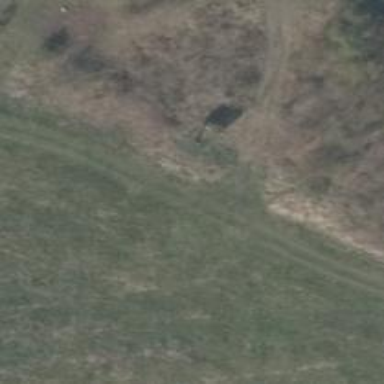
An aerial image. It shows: Hunting stand.